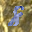
Label: 8